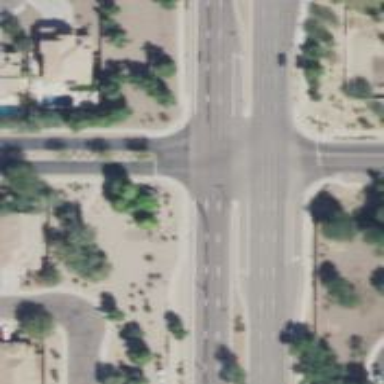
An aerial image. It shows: Road with stop sign.